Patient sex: M
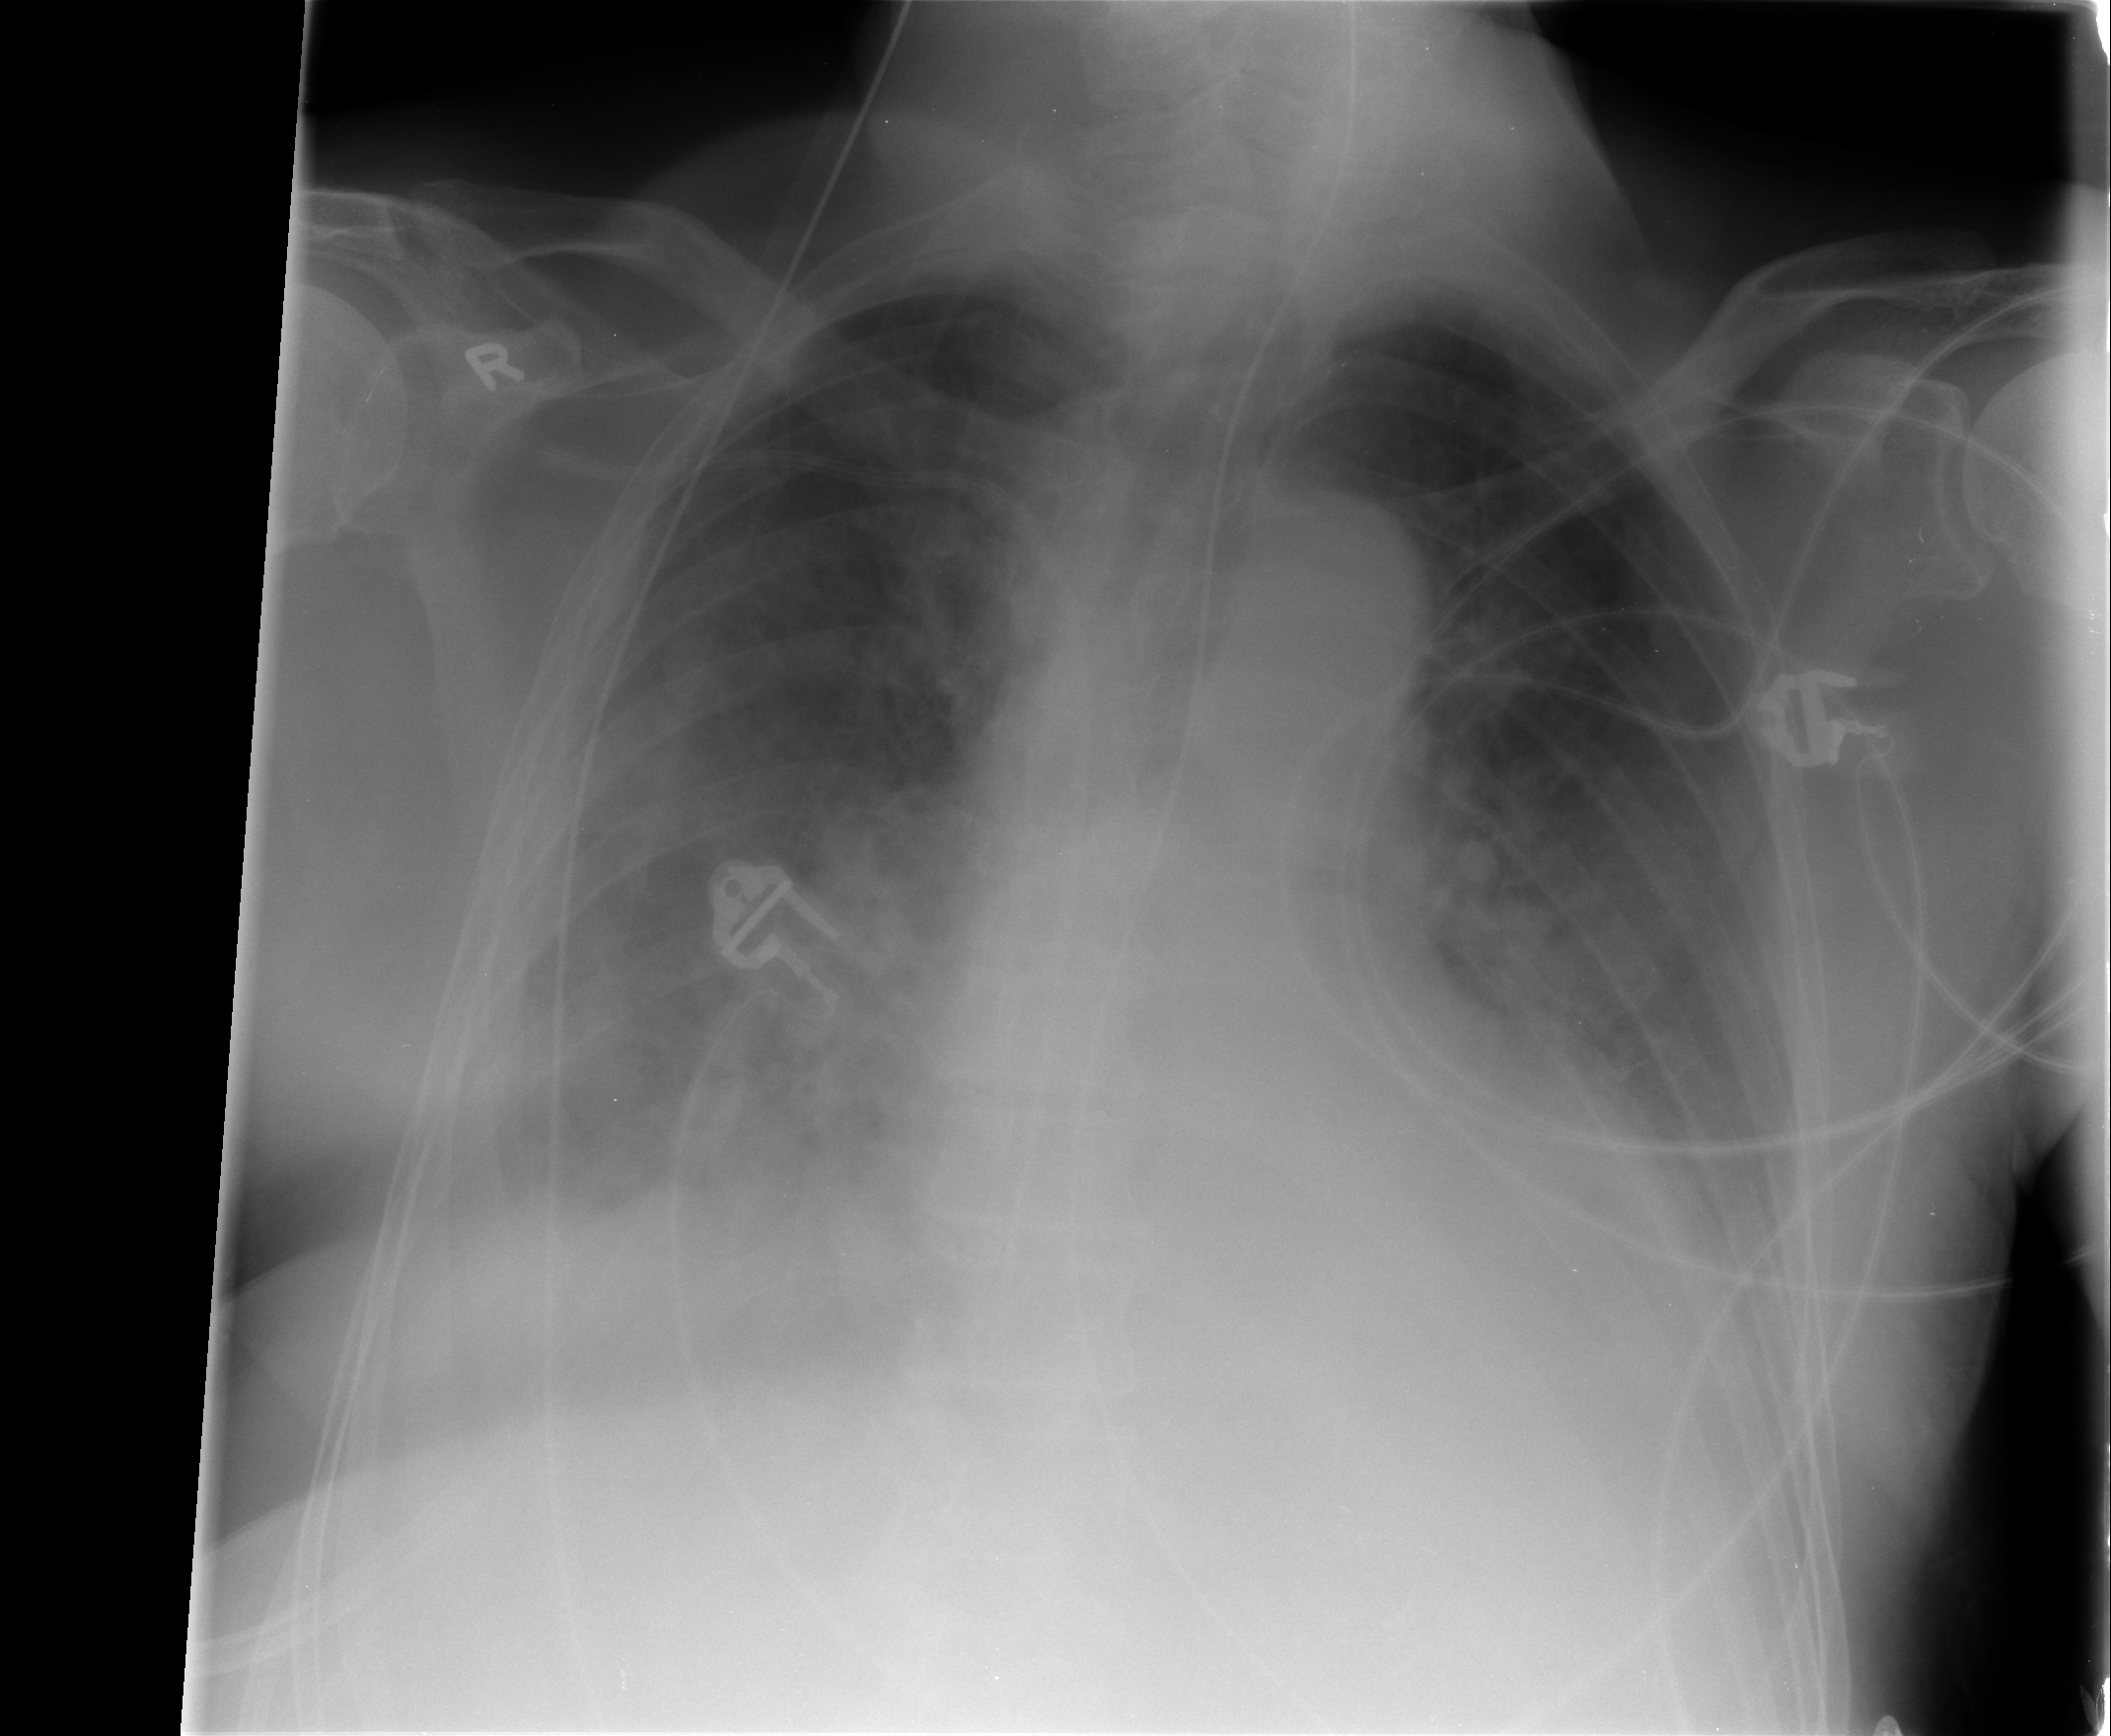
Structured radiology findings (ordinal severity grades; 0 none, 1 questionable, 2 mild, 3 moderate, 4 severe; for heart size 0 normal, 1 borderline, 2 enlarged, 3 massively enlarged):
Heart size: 2
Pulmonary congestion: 1
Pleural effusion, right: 3
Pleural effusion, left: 2
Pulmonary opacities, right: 3
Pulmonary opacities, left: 1
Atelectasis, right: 2
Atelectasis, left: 2